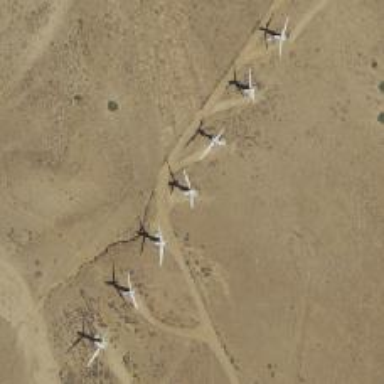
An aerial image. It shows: Wind power generator utilizing wind turbines.